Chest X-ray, AP view. Patient: 66 years old, sex M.
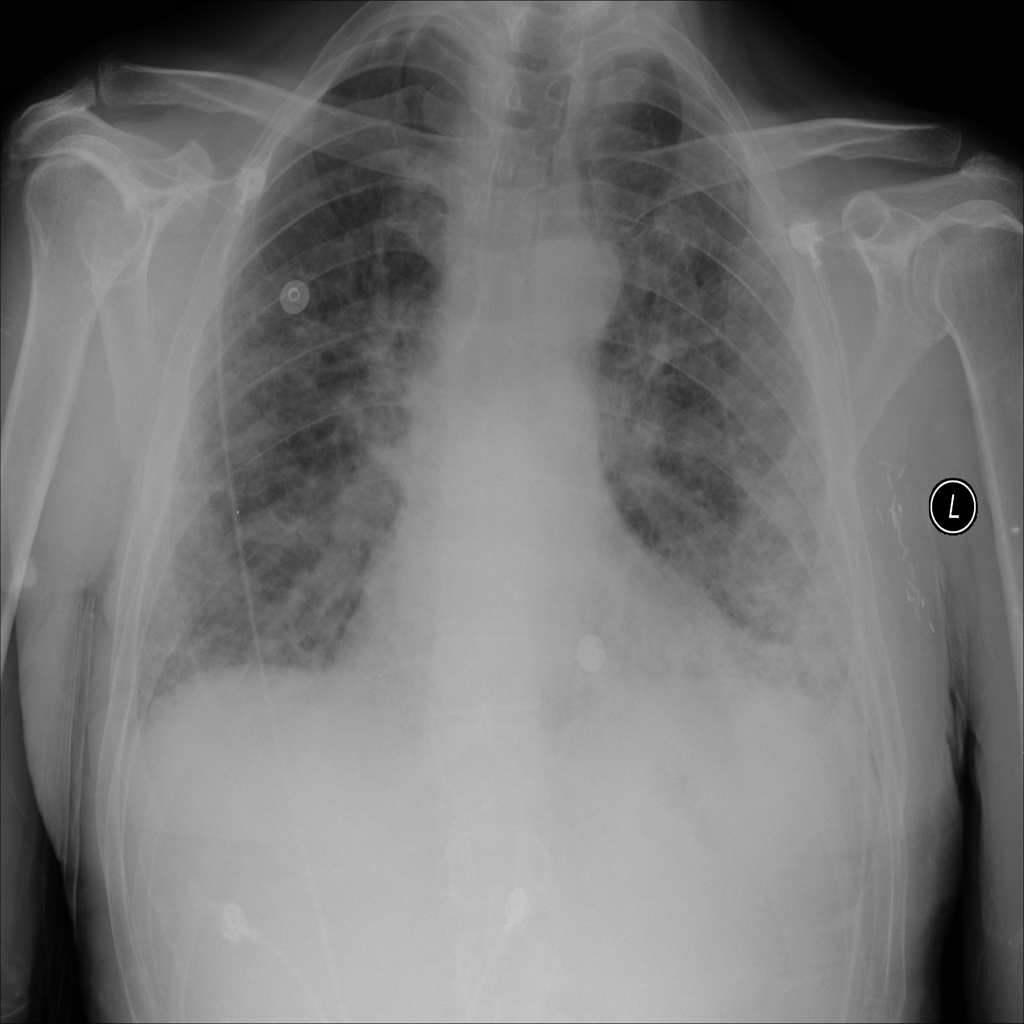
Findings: Infiltration